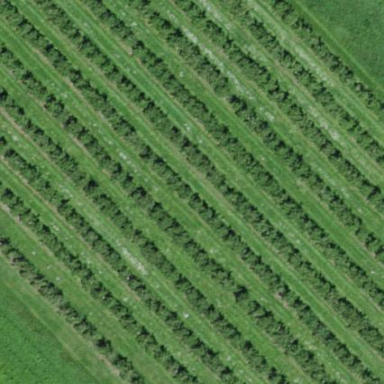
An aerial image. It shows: Orchard.